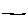
Label: line